Aerial crown-view tile of a tropical tree (Barro Colorado Island, Panama), acquired 20240813:
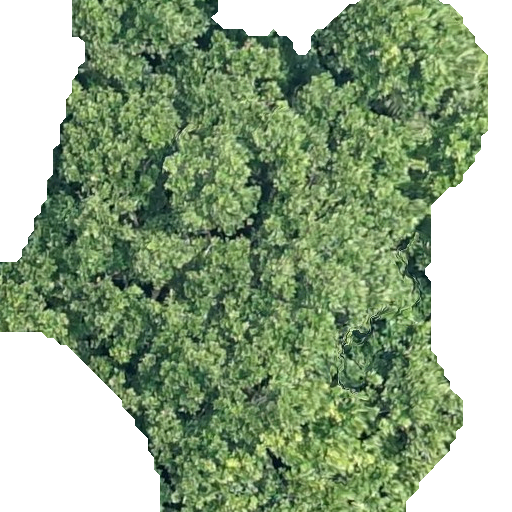
Species: Anacardium excelsum
GBIF accepted scientific name: Anacardium excelsum
Crown area: 310.468 m²